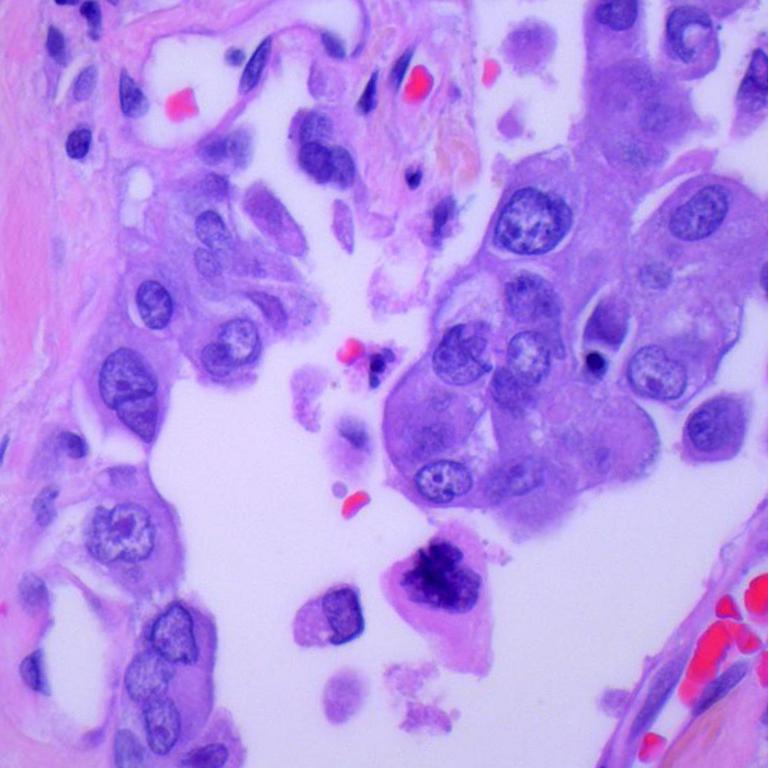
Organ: lung
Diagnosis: adenocarcinomas